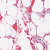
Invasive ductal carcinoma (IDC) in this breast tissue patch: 0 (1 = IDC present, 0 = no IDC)